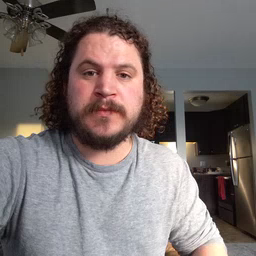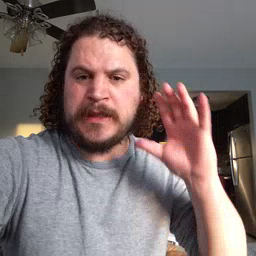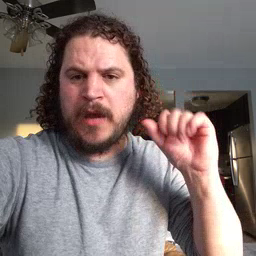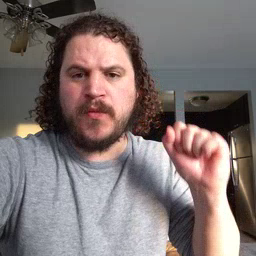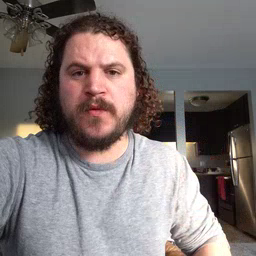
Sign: loud